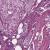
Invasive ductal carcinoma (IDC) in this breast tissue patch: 1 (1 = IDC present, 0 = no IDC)